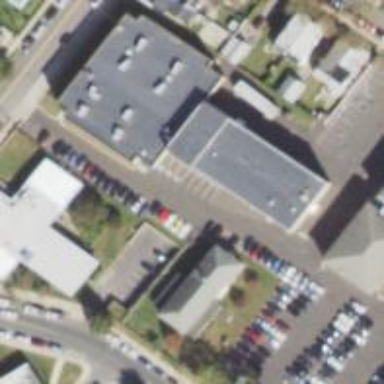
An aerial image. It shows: School building.